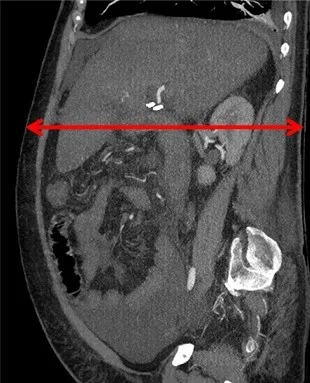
Image from postprocedural CT in Case 3 that was used to measure patient thickness in the anteroposterior direction. Patient thickness was measured at the location of the newly created shunt, which is visible in the image.
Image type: radiology (ct)